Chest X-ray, AP view. Patient: 55 years old, sex M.
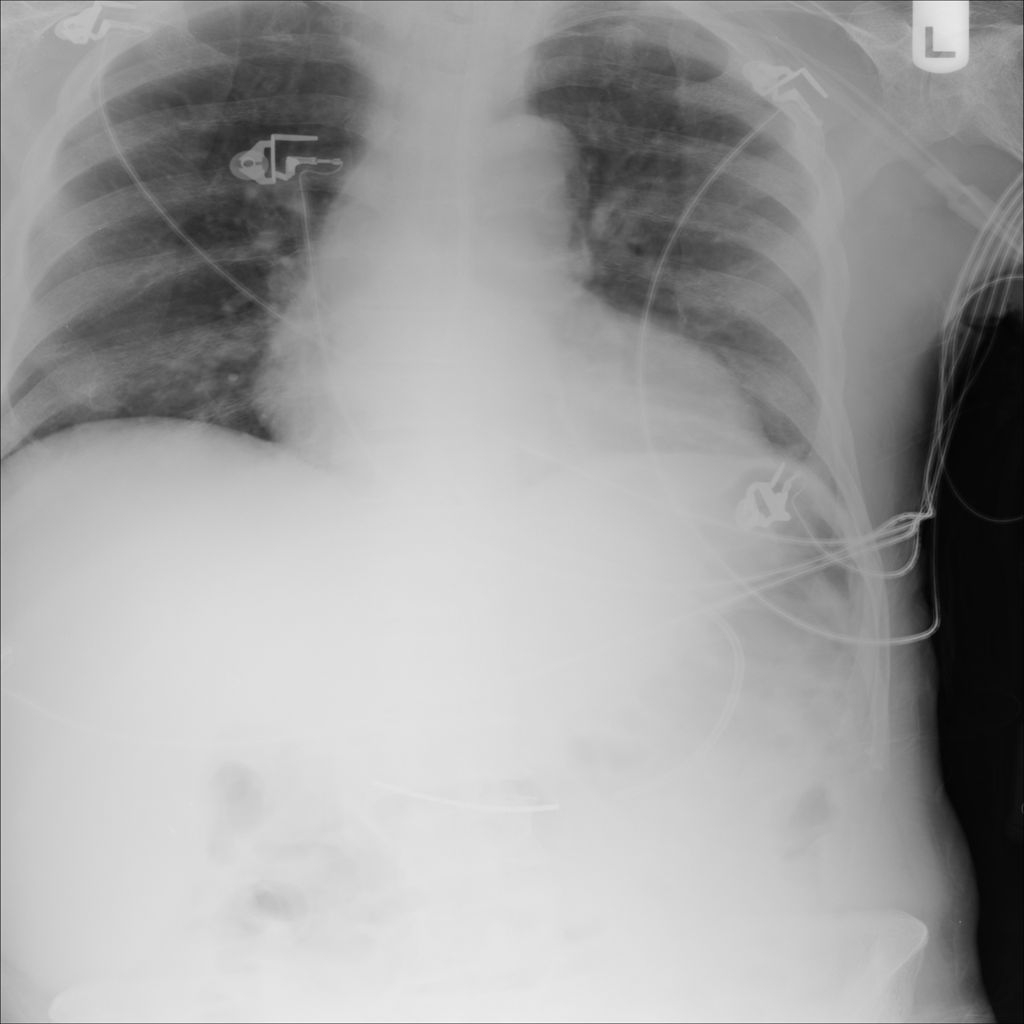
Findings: No Finding